Field crop: tomato
Growth stage: 1
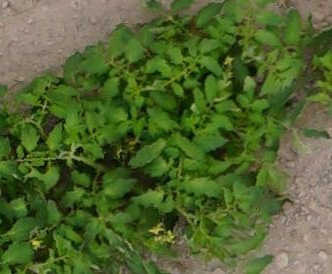
Species: tomato